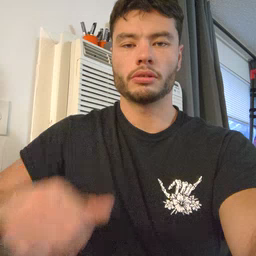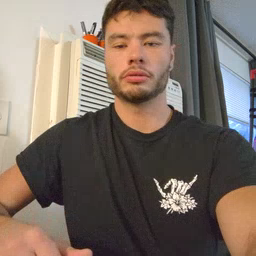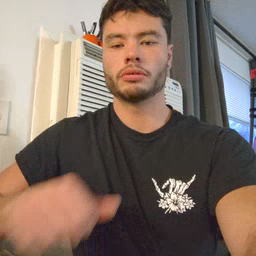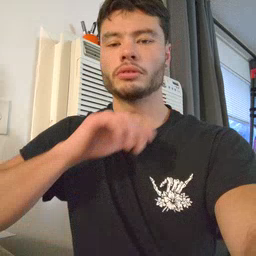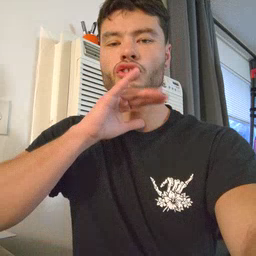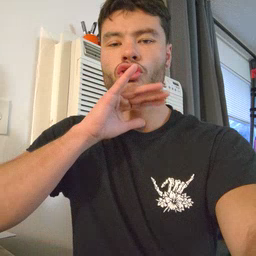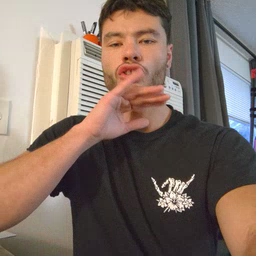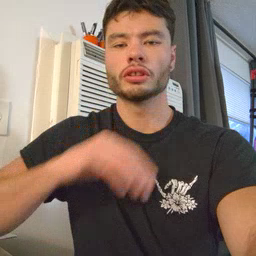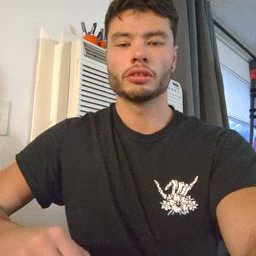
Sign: dirty